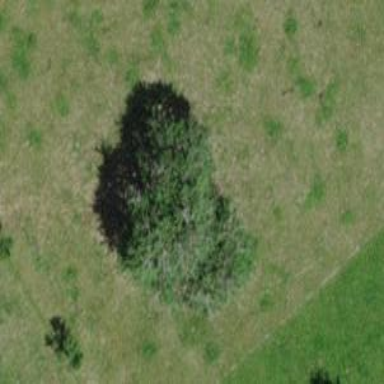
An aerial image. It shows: Broadleaved tree in natural setting.